Field crop: maize
Growth stage: 2
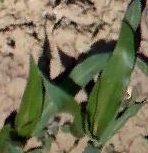
Species: maize